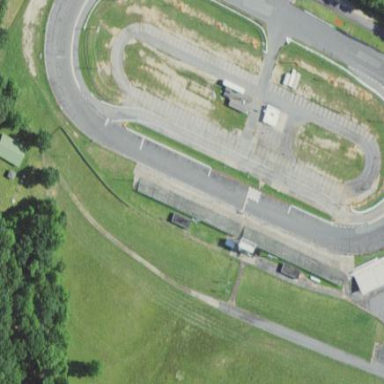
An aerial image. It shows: Asphalt raceway designed for motor sports.